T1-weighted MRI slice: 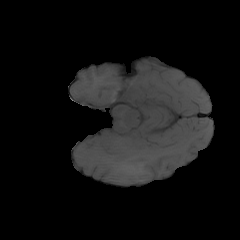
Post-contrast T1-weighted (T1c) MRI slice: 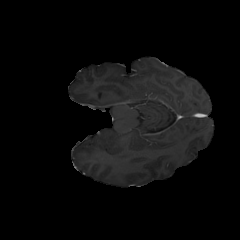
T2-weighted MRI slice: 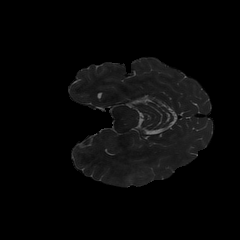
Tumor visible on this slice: no